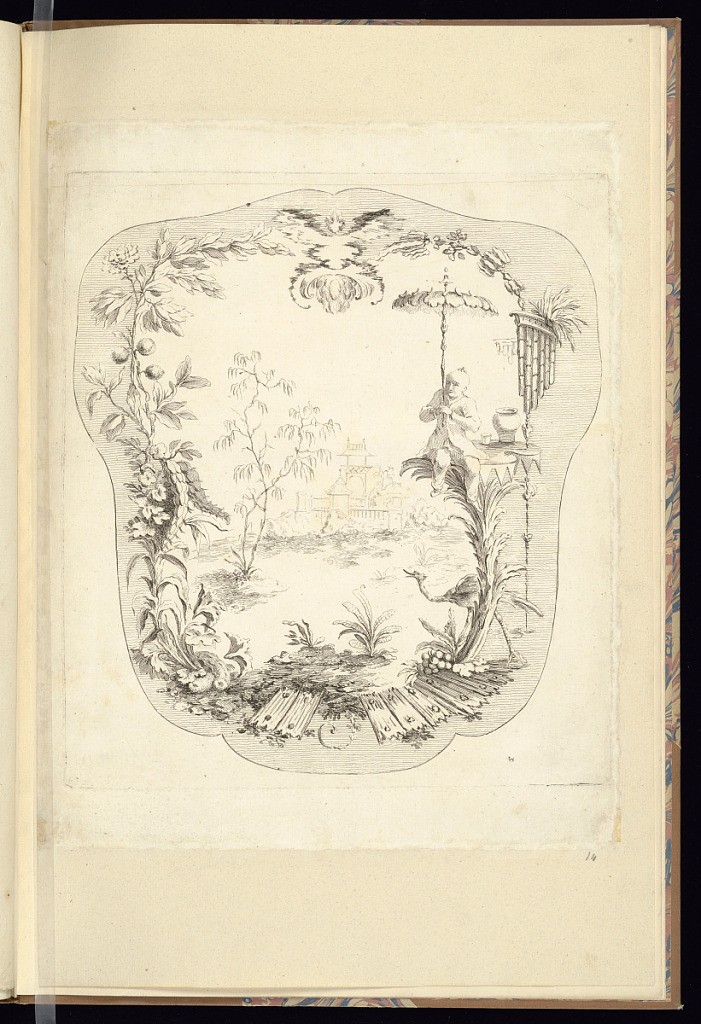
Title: Hand Fan Design with a Chinoiserie Landscape and Ornament
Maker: Alexis Peyrotte, French, 1699–1769
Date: mid- 18th century
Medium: Etching on laid paper
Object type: Print
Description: A design for a hand fan depicting a chinoiserie-style (in the Chinese style) landscape with buildings in the center background, and trees, foliage, flowers, and fruit around the outer border. A wooden walkway in the foreground leading to a figure holding a parasol seated on a platform with wind chimes to his right and a bird below.